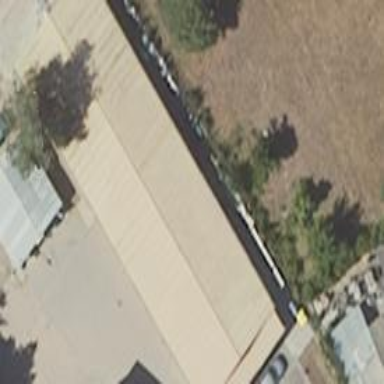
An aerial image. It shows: Warehouse.